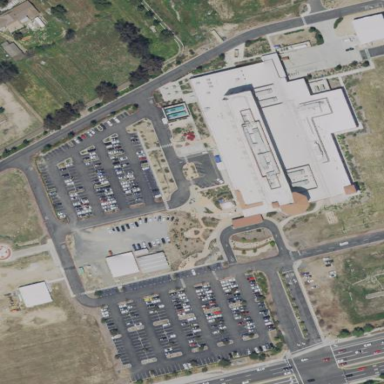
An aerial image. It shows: Hospital providing healthcare services.